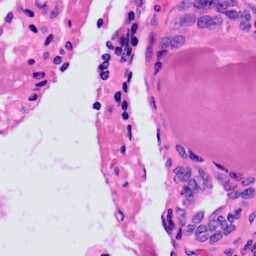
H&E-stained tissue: Prostate